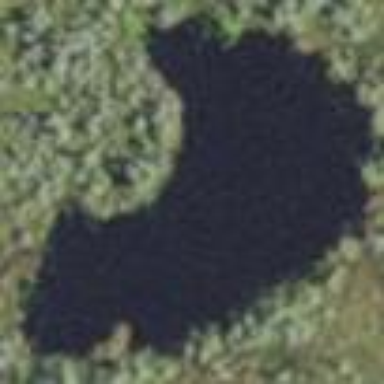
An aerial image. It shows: Peaceful pond surrounded by nature.